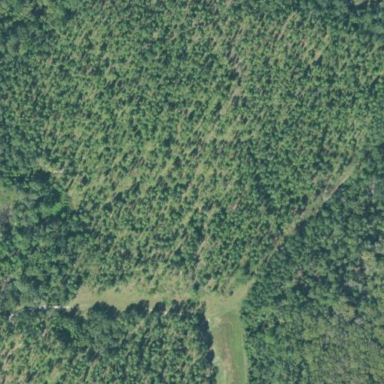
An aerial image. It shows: Forest area dominated by needle-leaved trees.